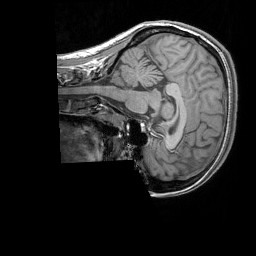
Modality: T1w
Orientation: sagittal